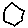
Label: hexagon